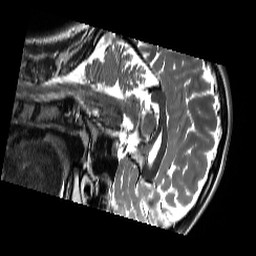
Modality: T2w
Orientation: sagittal
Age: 21
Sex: female